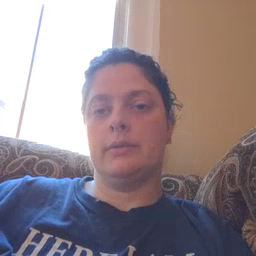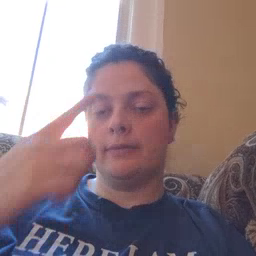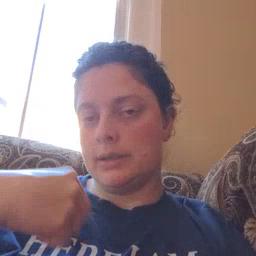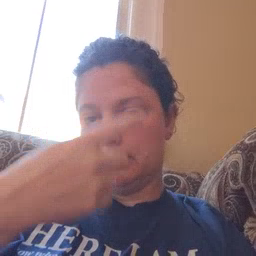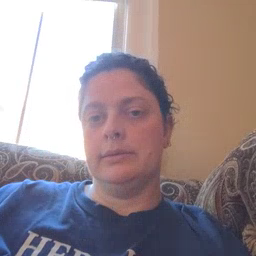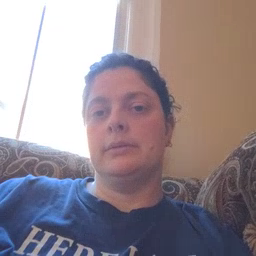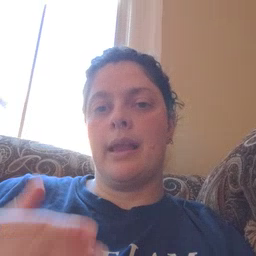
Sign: face